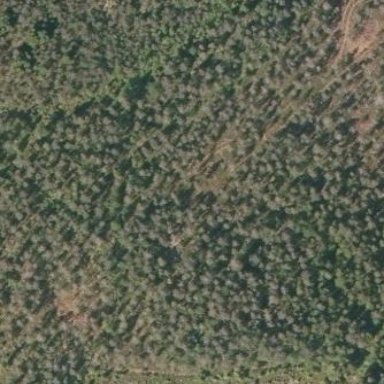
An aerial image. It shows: Woodland with needle-leaved trees.